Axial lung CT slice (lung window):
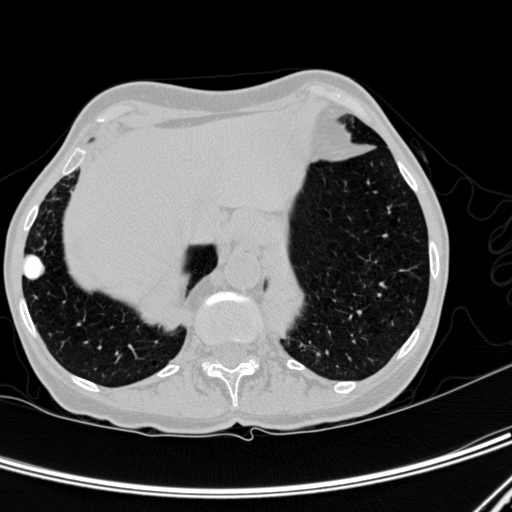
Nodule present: yes
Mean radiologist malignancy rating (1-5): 1.75